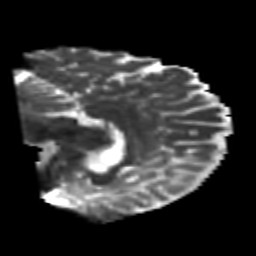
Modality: T2w
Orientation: sagittal
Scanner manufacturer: siemens
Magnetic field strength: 3 T
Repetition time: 6.8 s
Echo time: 0.093 s